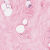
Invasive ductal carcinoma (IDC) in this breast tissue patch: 0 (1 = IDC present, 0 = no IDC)